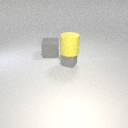
large yellow rubber cylinder above small gray rubber cube